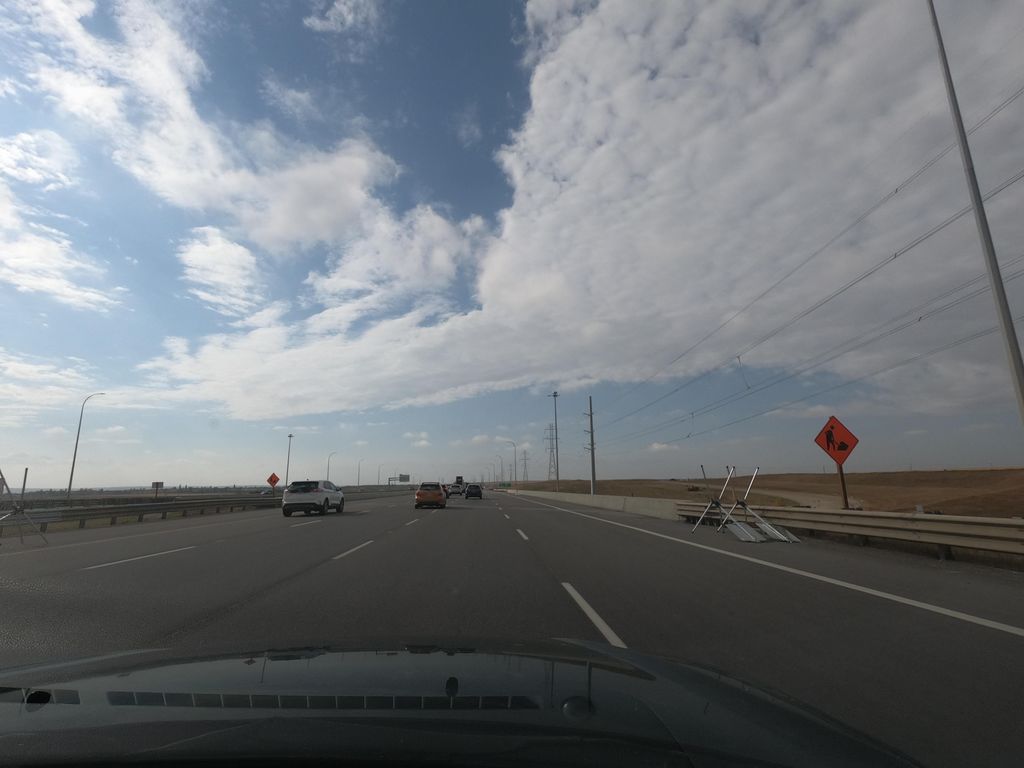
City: calgary